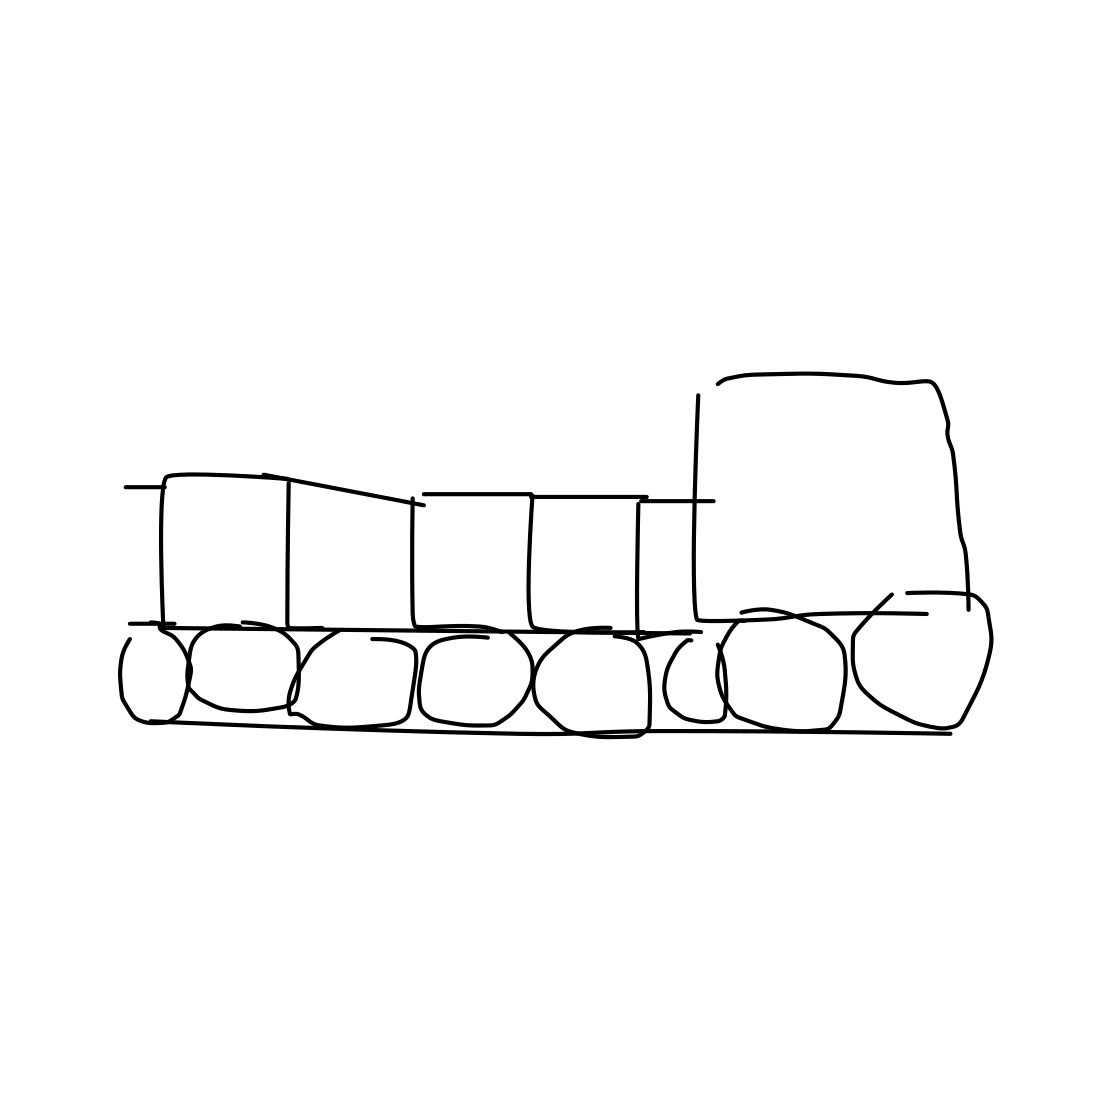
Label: train